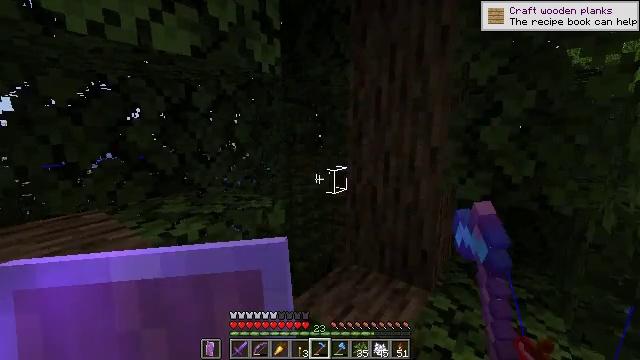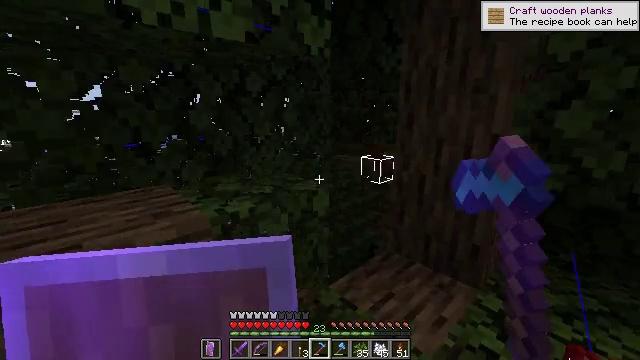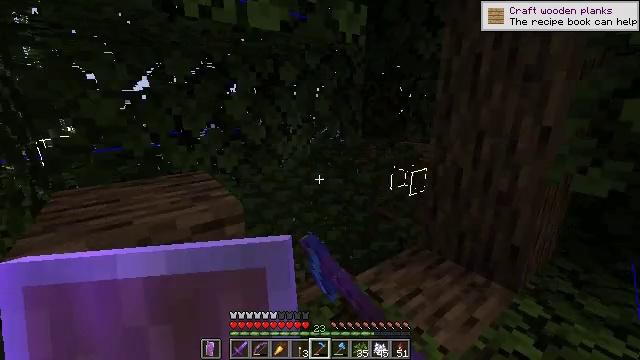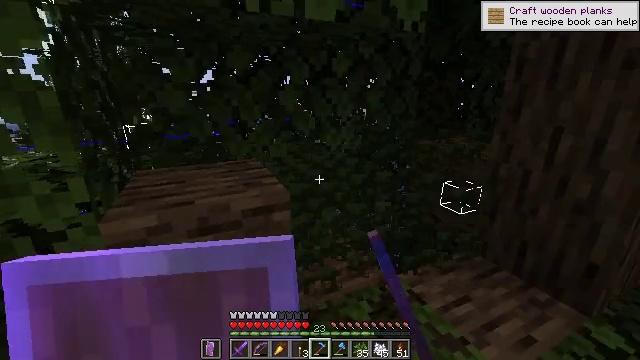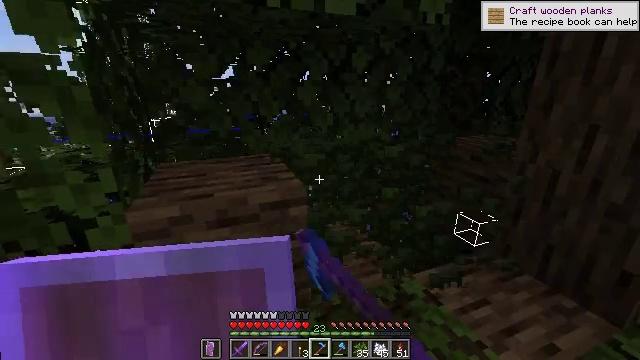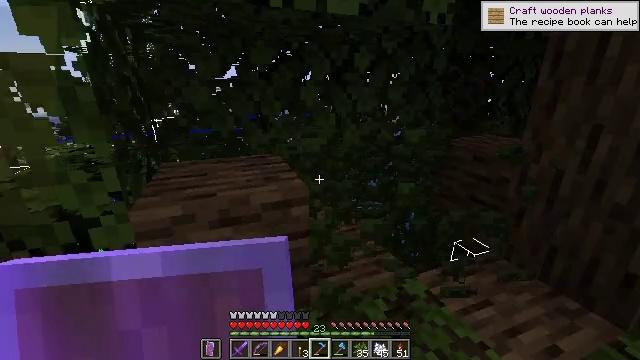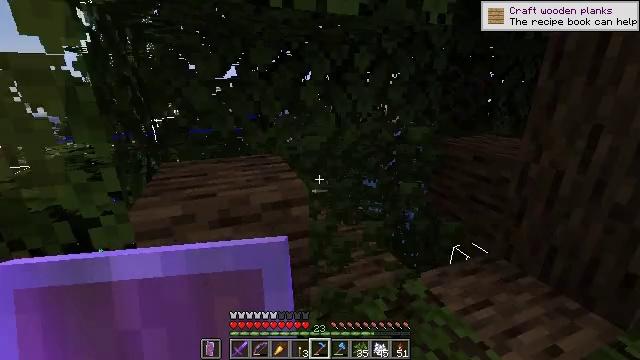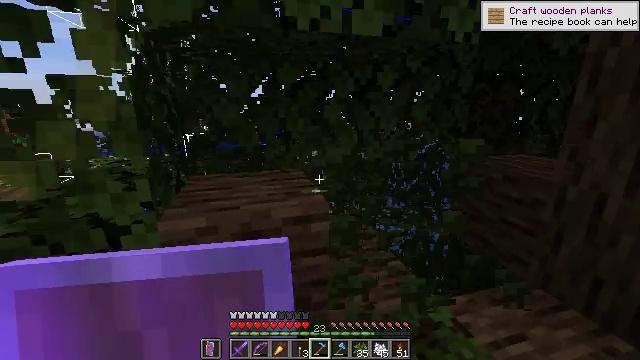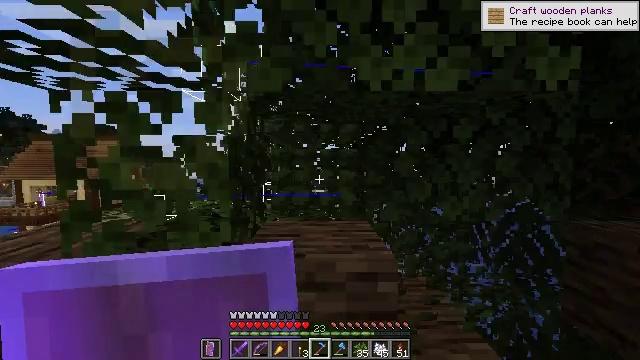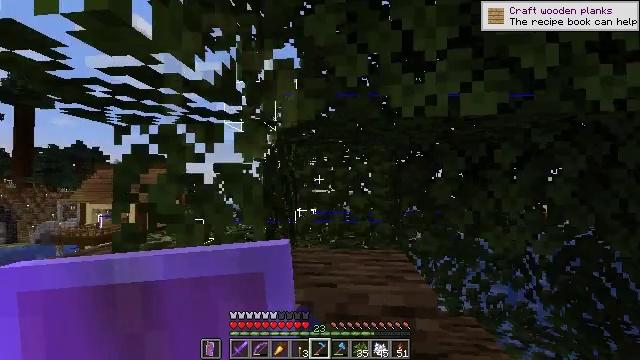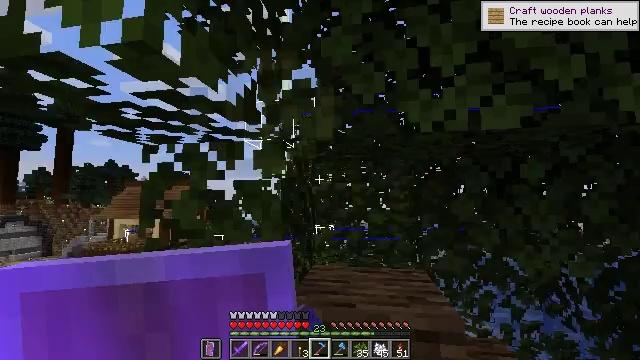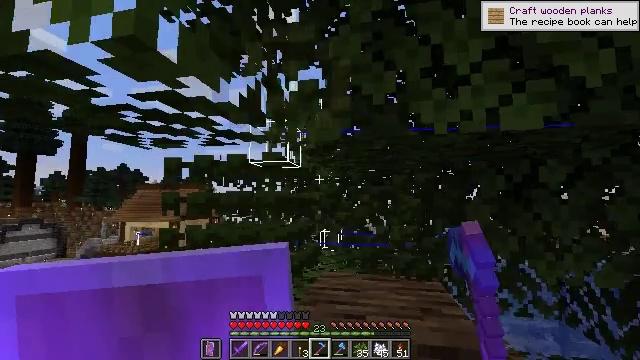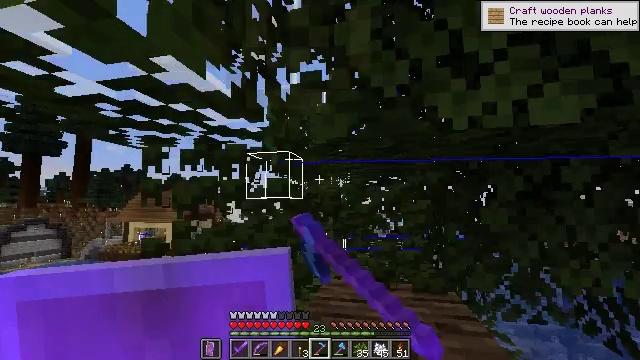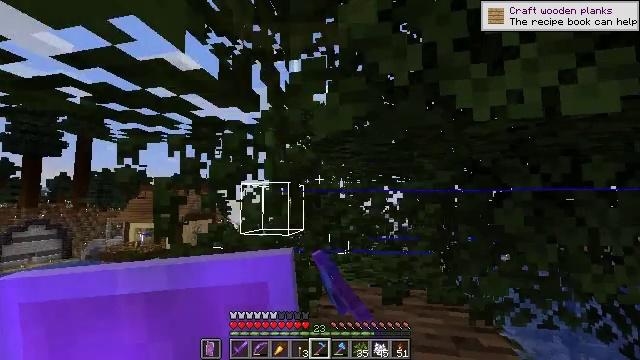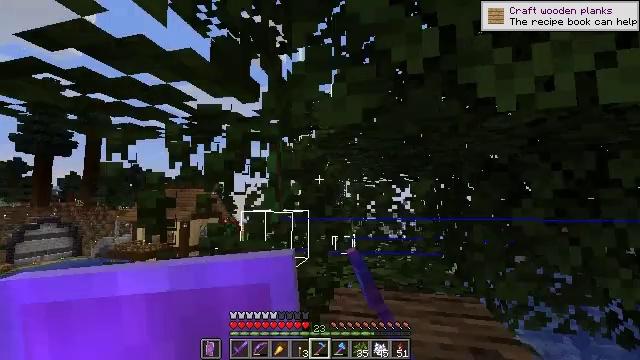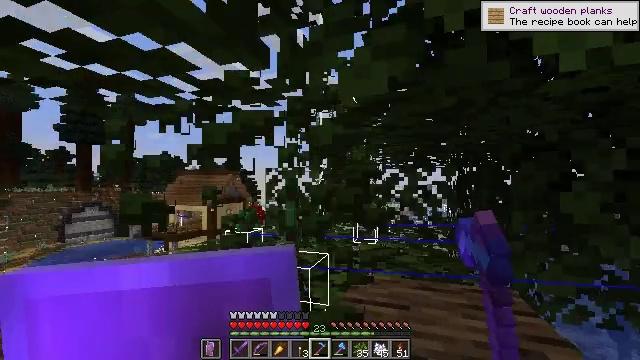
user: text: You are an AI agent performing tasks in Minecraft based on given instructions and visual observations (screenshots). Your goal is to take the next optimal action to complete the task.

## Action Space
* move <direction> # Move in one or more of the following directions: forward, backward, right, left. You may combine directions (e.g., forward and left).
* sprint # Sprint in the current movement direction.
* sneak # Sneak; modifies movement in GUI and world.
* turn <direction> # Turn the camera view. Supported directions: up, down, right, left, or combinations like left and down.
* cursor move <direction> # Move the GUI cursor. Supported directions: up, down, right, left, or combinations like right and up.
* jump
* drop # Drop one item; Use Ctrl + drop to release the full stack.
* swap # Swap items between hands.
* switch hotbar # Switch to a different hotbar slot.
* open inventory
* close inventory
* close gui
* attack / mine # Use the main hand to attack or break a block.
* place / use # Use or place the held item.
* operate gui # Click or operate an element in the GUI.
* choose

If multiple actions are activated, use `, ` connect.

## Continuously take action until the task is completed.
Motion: motion action
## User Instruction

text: Break oak leaves from the trees.
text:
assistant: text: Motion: turn left and down, attack / mine
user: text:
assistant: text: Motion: turn left and down, attack / mine
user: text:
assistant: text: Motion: turn left and down, attack / mine
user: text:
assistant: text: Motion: turn left, attack / mine
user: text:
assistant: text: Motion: attack / mine
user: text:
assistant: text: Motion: attack / mine
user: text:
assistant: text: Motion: turn left and up, attack / mine
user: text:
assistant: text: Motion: turn left and up, attack / mine
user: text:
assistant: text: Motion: turn left and up, attack / mine
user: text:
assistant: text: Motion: turn left and up, attack / mine
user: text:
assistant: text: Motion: move forward, turn left, attack / mine
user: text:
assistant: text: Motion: move forward, attack / mine
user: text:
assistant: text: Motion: move forward, attack / mine
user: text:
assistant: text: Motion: turn left, attack / mine
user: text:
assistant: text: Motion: turn left and down, attack / mine
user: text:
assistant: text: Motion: turn left and down, attack / mine
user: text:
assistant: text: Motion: turn left and down, attack / mine
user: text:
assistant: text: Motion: turn left and down, attack / mine
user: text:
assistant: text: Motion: turn left and down, attack / mine
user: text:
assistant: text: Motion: turn down, attack / mine
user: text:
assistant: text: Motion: turn left and down, attack / mine
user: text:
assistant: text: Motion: turn left and down, attack / mine
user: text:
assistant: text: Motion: turn left and down, attack / mine
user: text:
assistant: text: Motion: attack / mine
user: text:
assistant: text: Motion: attack / mine
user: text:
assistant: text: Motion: turn right and up, attack / mine
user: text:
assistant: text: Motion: turn right and up, attack / mine
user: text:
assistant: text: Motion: turn right and up, attack / mine
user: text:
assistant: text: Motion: turn right and up, attack / mine
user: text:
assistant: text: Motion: turn right and up, attack / mine